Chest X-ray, PA view. Patient: 40 years old, sex M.
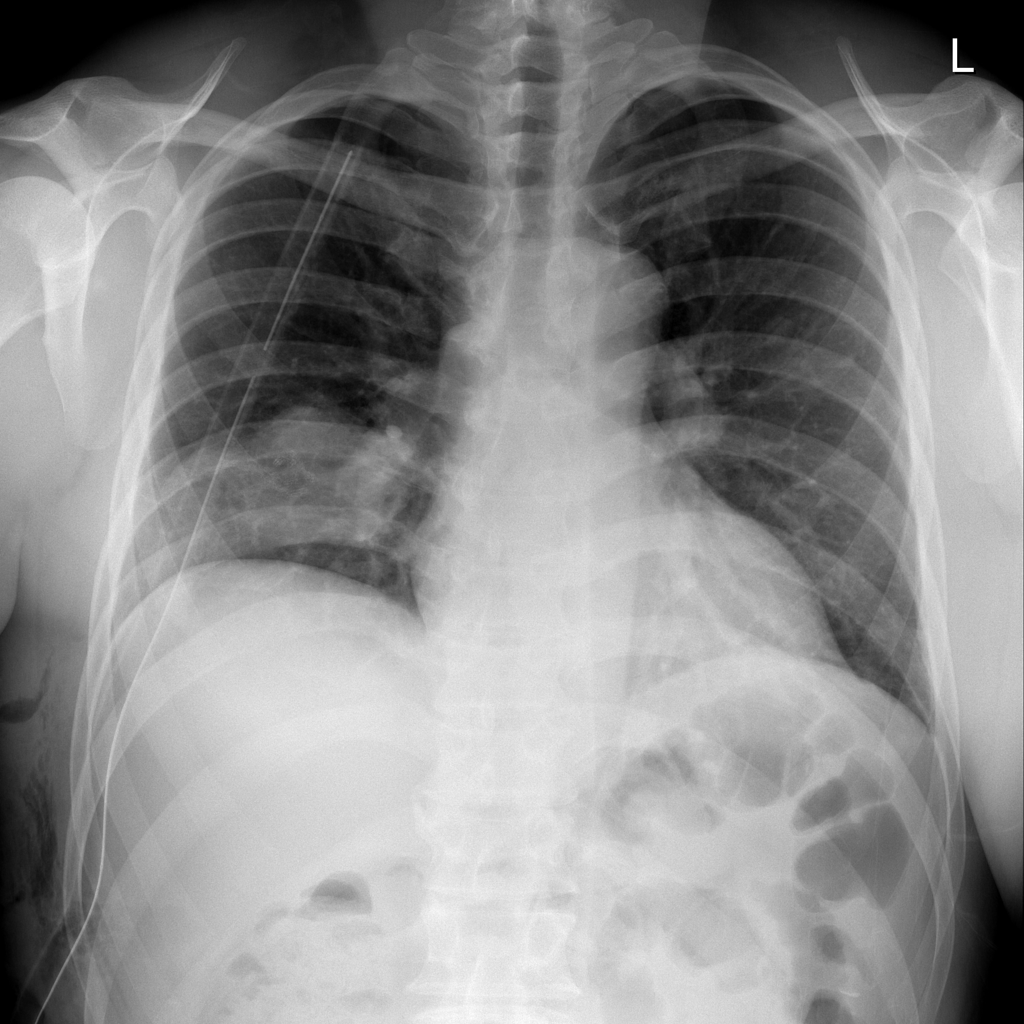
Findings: Consolidation